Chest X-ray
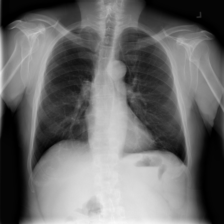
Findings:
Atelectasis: negative
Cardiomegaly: negative
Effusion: negative
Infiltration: negative
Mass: negative
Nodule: negative
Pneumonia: negative
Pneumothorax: negative
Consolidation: negative
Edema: negative
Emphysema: negative
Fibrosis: negative
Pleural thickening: negative
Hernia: negative